Question: As the question state, will like to know if I can set the color for individual nodes in echarts tree view.
If not, is there a way to do it problematically?

For example I want, physics in layer 2 to be blue color, and scale to be yellow color?
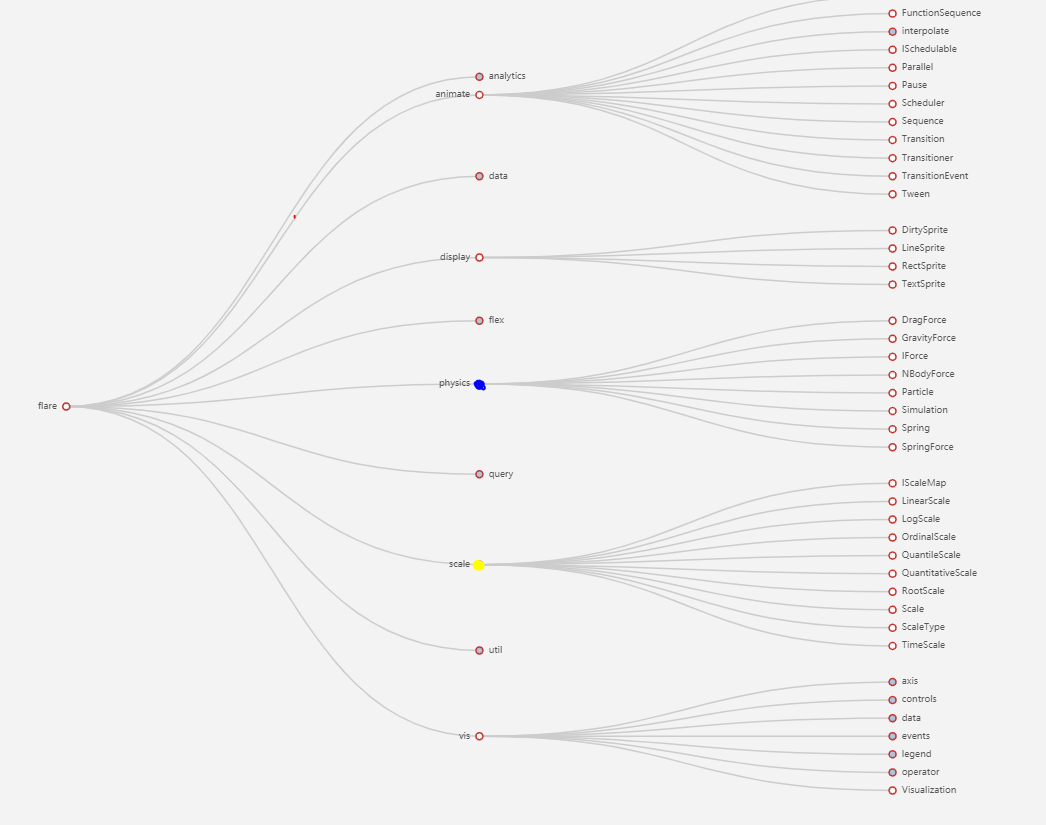
Answer: Sure. You can redefine node visual way you want. In general this options can be setup from data. Please <URL> on jsfiddle:
'''
data: [{
"name": "flare",
"children": [{
"name": "analytics",
itemStyle: { // <--------- this
borderColor: 'blue'
},
"children": [{
"name": "cluster",
"children": [{
"name": "AgglomerativeCluster",
"value": 3938,
itemStyle: { // <--------- this
borderColor: 'blue'
}
},
{
"name": "CommunityStructure",
"value": 3812,
itemStyle: { // <--------- this
borderColor: 'yellow'
}
},
{
"name": "HierarchicalCluster",
"value": 6714
},
{
"name": "MergeEdge",
"value": 743
}
]
}]
}]
}]
'''
<URL>